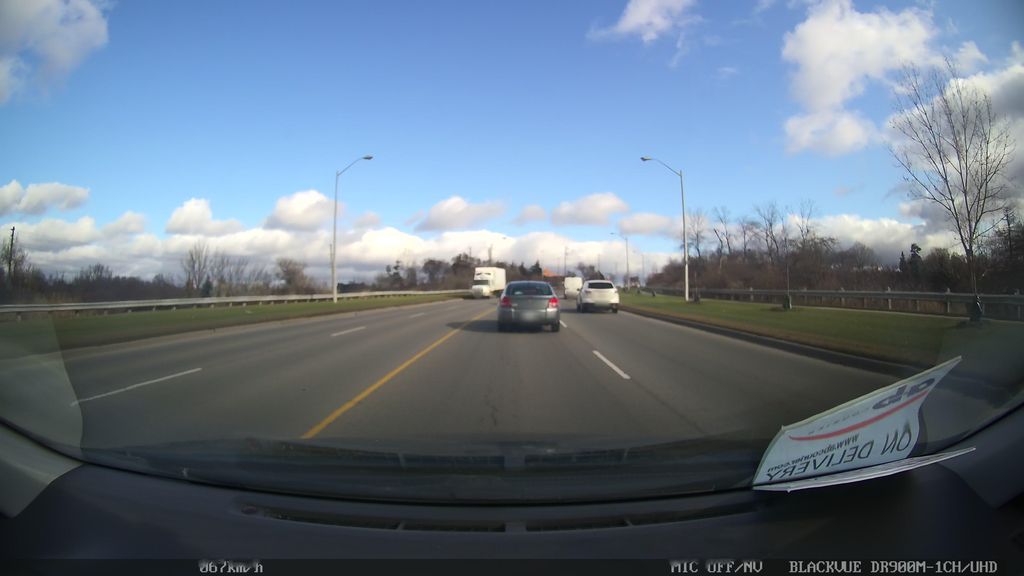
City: toronto